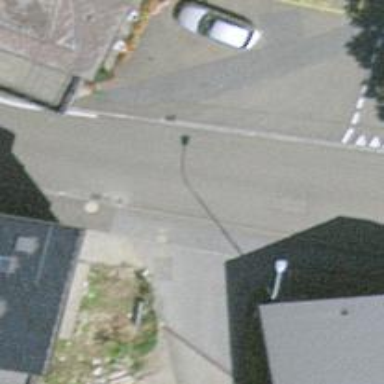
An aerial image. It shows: Road with "give way" sign.